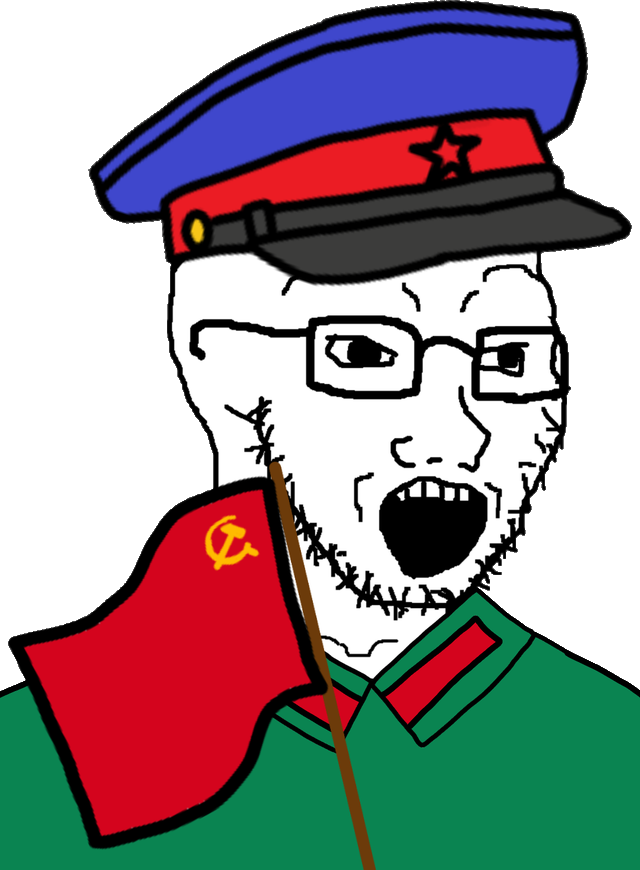
Label: 5_Soyjak